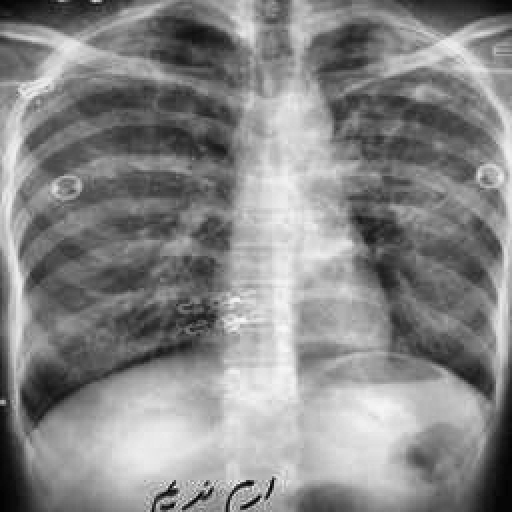
Finding: TUBERCULOSIS